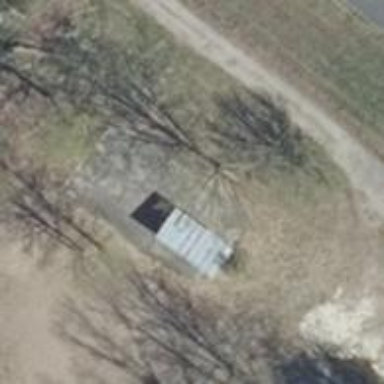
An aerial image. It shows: Weather shelter for public use.